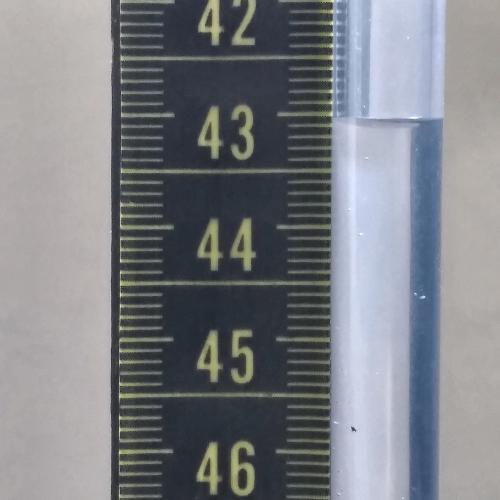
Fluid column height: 43.0 cm